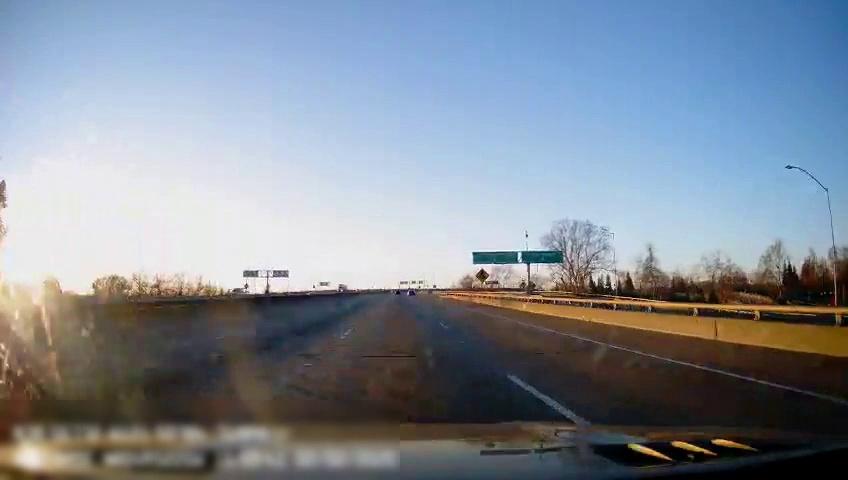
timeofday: Day
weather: Sunny
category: Drivable Space
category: Lanes | Current Lane
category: Lanes | Current Lane
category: Lanes | Alternate Lane
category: Lanes | Alternate Lane
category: Traffic | Signs
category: Traffic | Signs
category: Traffic | Signs